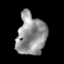
Tissue: prostate
Cell type: T cells
Senescence score: 0.3365
Nuclear area (px): 1161
Mean DAPI intensity: 146.665